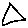
Label: triangle